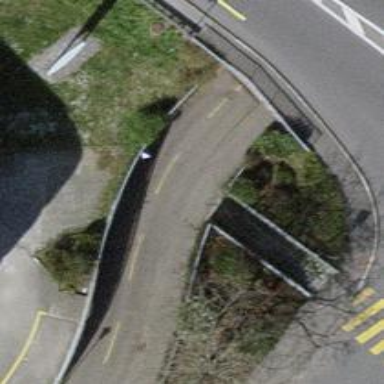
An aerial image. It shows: Road with steps.